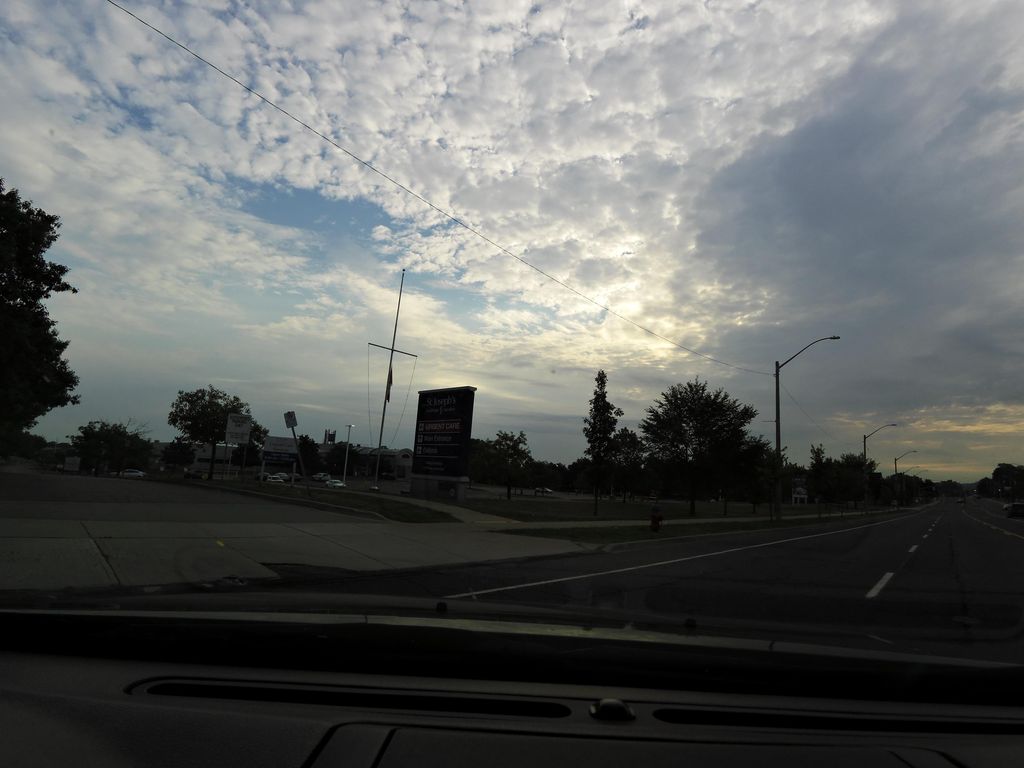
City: hamilton